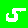
Digit: 5